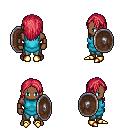
a pixel art fantasy rpg character, male body template, human, dark skin, teal tunic, teal pants, ruby red long hairstyle, leather bracers, gold boots, shield, four views (front, back, left, right), 2x2 character sprite sheet, small pixel art, hard edges, no anti-aliasing